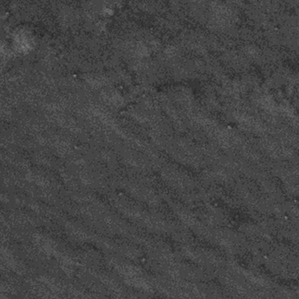
Label: frost